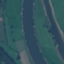
Land use / land cover class: River